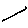
Label: line